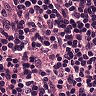
Metastatic tissue present: no